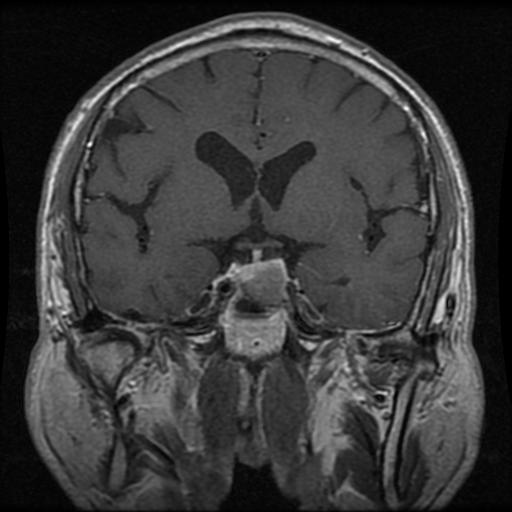
Label: pituitary